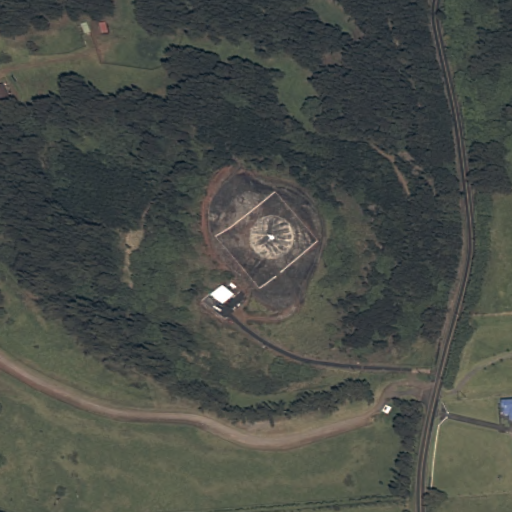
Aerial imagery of mountain in Hawaii named Puu o Nale containing only unknown